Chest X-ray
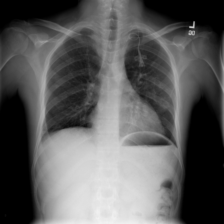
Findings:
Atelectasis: negative
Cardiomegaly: negative
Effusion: negative
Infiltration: negative
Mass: negative
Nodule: positive
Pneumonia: negative
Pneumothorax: negative
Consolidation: negative
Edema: negative
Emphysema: negative
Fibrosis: negative
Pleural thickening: negative
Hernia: negative